Field crop: maize
Growth stage: 2
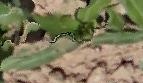
Species: maize